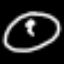
Label: clock